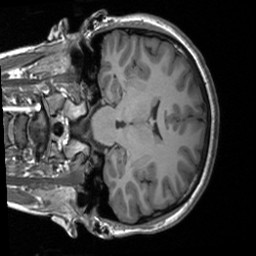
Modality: T1w
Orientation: coronal
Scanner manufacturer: siemens
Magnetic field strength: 3 T
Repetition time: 1.9 s
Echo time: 0.00226 s